Field crop: maize
Growth stage: 2
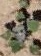
Species: chenopodium